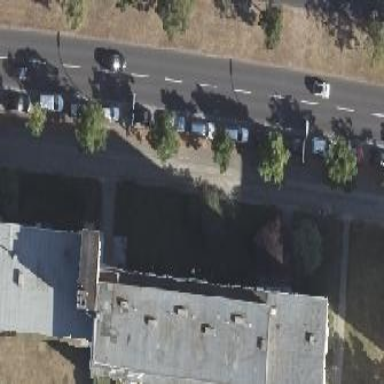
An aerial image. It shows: Flat-roofed apartment building.